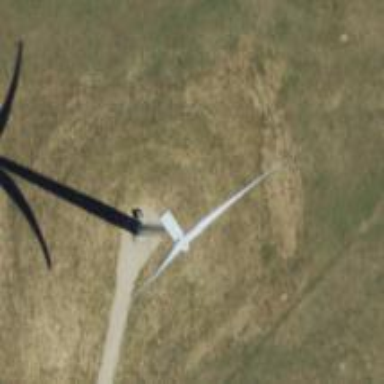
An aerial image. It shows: Wind generator powered by horizontal axis wind turbine.